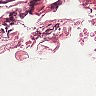
Metastatic tissue present: no